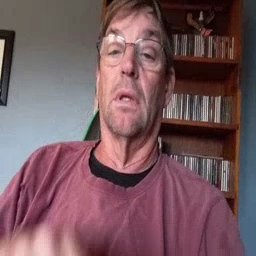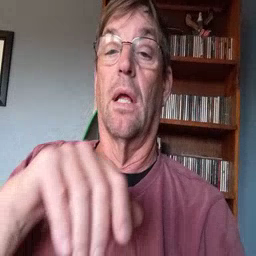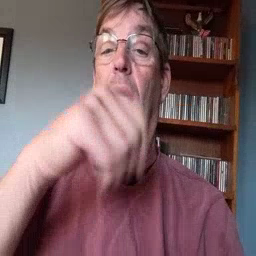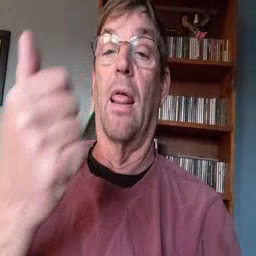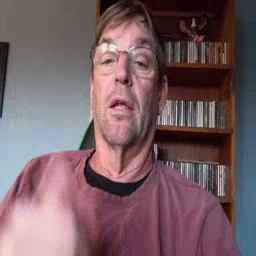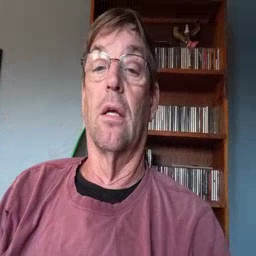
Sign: another